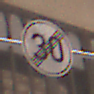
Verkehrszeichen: EndeGeschwindigkeit30
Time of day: Midday
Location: Outdoor (Urban)
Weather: PartlyCloudy
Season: NotSpecified
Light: Natural